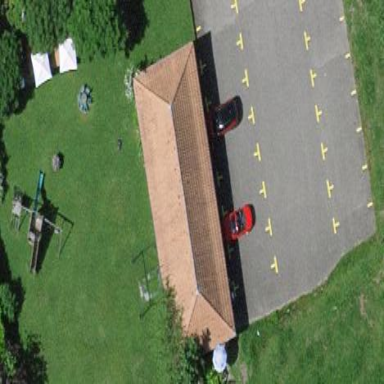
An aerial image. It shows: Garage building.